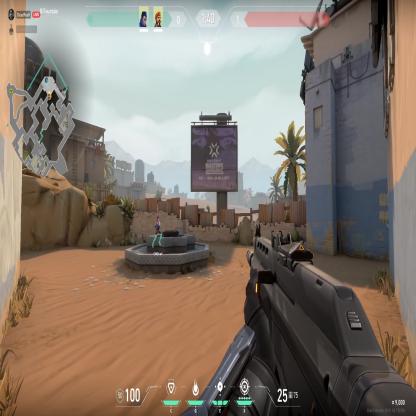
Label: teammate